Current action and preconditions to check: path_clear

Your task: For each precondition in the list above, predict whether it will hold at this action.

Consider the current scene as observed from the mobile robot's camera, and analyze the predicted future states of all dynamic agents (e.g., people, animals, vehicles, or any moving entities) within the NEXT SECOND.

IMPORTANT: Only answer "very likely" if you are absolutely certain—based on strong, clear evidence—that a dynamic agent will violate the precondition in the predicted future state. Do NOT answer "very likely" for unlikely, ambiguous, or low-probability risks.

Ask yourself for each precondition: Is there a high probability, with clear and convincing evidence, that the predicted future states of any dynamic agent will interfere with the predicted future state of the currently executing action within the NEXT SECOND, causing that precondition to fail?

Assess the risk level based on these predictions. Use "likely" or "very likely" if motions create a clear risk of interference.

Use "neutral" or "improbable" if agents are nearby but their predicted paths are clearly diverging or non-conflicting.

Failure Risk Categories: "very improbable", "improbable", "neutral", "likely", "very likely"

Answer Format: Output ONLY the probability_of_failure value from these categories: "very improbable", "improbable", "neutral", "likely", "very likely"

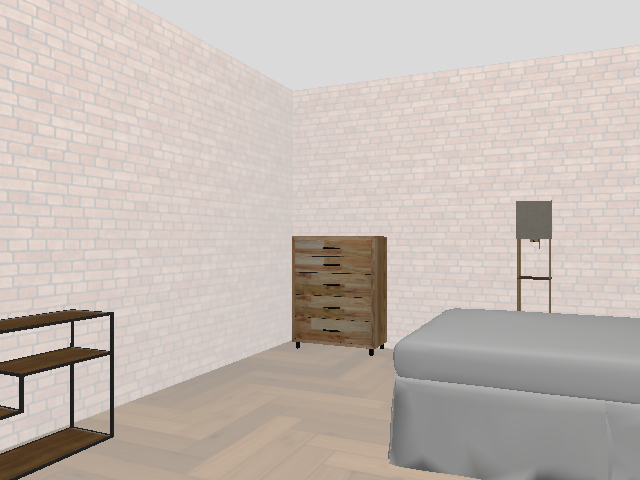

Answer: very improbable